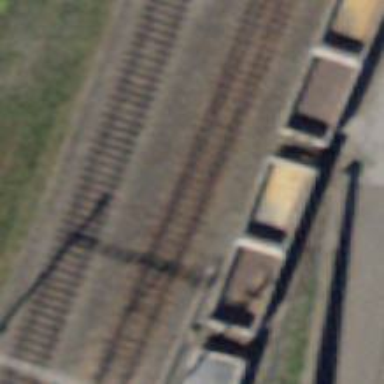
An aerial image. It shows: Railway switch.